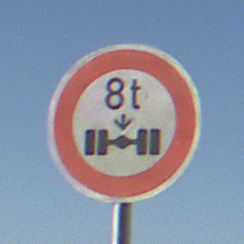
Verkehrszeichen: TatsaechlicheAchslast
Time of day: MorningAfternoon
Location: Outdoor (Urban)
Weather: Clear
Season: NotSpecified
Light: Natural